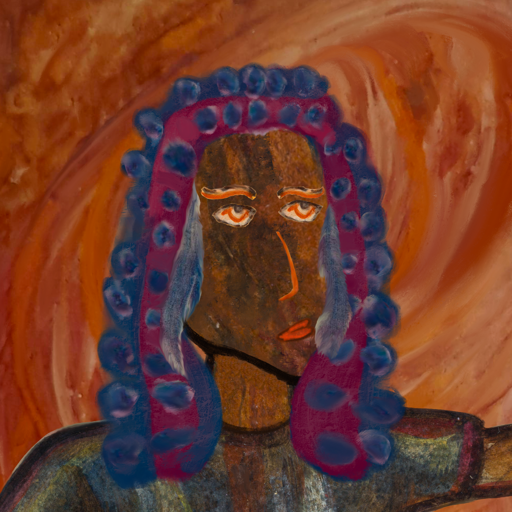
Background: Pious_Lady, Head And Neck Side: Mosgoul, Face Side: Experience, Bust: Mosgoul, Hair Side: Hill_Girl, Head Accessory: Blank, Second Necklace: Blank, Necklace: Blank, Baby: Blank